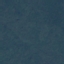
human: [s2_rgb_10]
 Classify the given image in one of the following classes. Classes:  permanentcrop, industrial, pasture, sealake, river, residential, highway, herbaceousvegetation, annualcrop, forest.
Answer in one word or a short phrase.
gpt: Forest